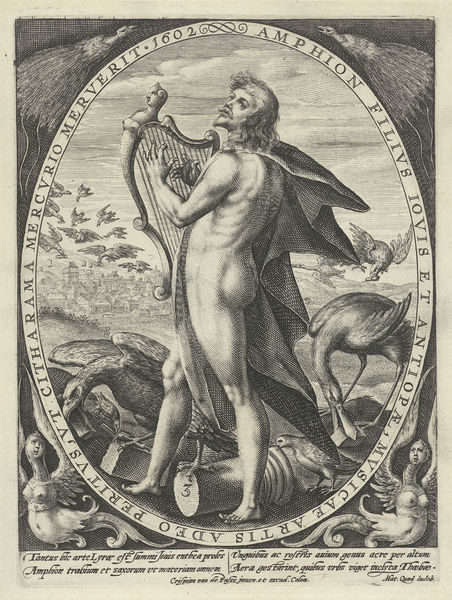
Titel: Amphion: het element lucht
Künstler: Crispijn van de (I) Passe
Standort: Amsterdam
Institution: Rijksmuseum
Schlagwörter: adler, akt, flügel, gott, mann, nackt, umhang, vogel, weiß, stadt, schwarz, säule, tiere, alt, bart, niederlande, vögel, haare, musiker, locken, oval, engel, schrift, gans, graphik, muskeln, inschrift, medaillon, rippen, druck, druckgraphik, stich, buchstaben, pfau, sänger, antik, fabelwesen, herme, harfe, götterbote, kupferstich, bote, sohn, latein, ocal, seriendruck, pfauen, hermen, orpheus, po, amphion, 1602, mercurio, meruerit, herem, nioederlande